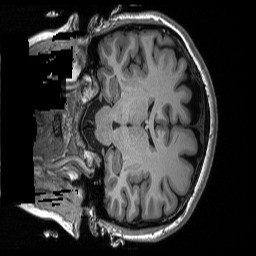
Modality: T1w
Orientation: coronal
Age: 26
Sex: female
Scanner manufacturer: siemens
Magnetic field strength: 3 T
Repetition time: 2.3 s
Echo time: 0.00298 s